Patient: sex M, age 49
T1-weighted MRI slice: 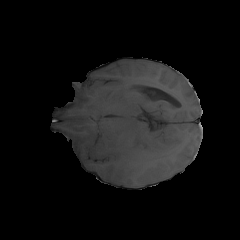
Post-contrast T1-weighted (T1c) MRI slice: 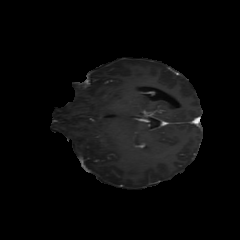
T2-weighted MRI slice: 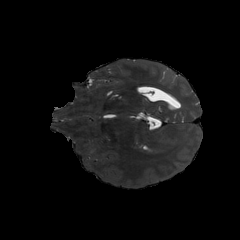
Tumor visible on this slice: no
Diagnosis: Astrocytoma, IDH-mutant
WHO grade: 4